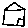
Label: house